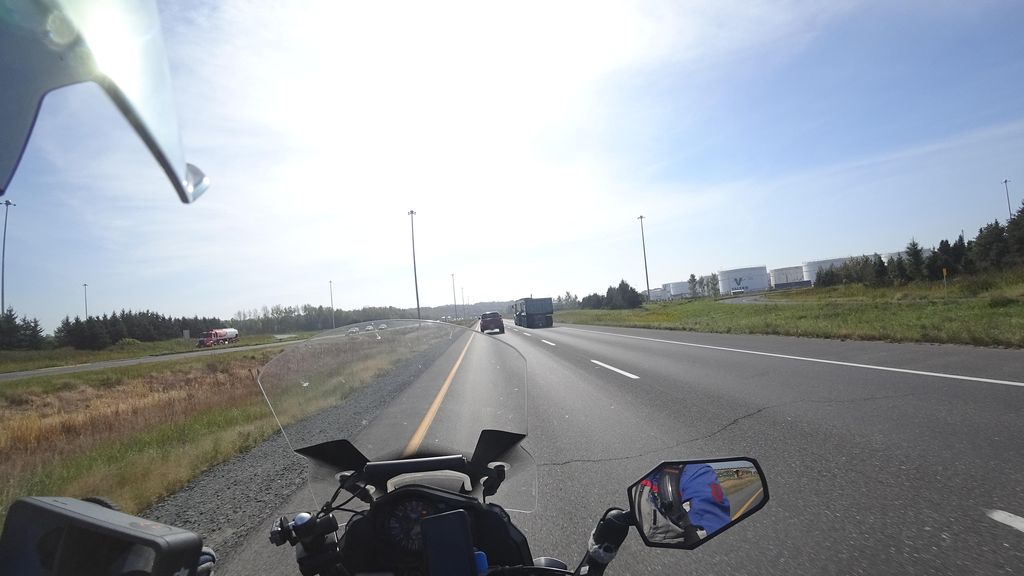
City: quebec_city